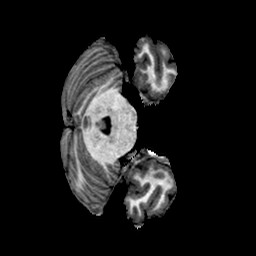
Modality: T1w
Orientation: axial
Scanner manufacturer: ge
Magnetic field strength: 3 T
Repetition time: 0.00766 s
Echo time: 0.003476 s